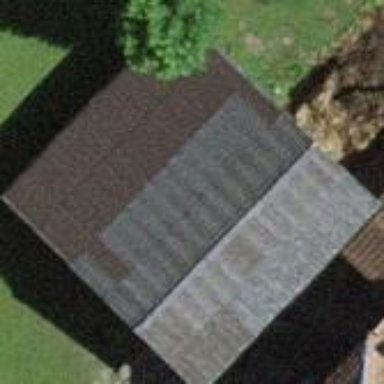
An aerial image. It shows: Rural barn.